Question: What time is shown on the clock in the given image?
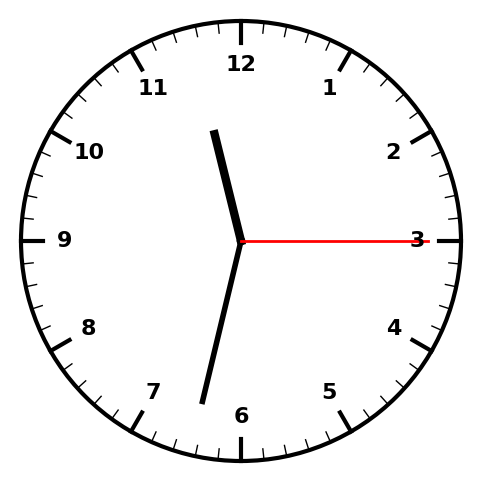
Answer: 11:32:15